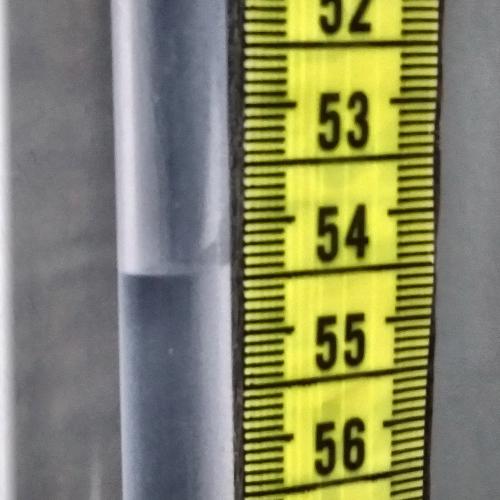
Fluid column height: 54.4 cm